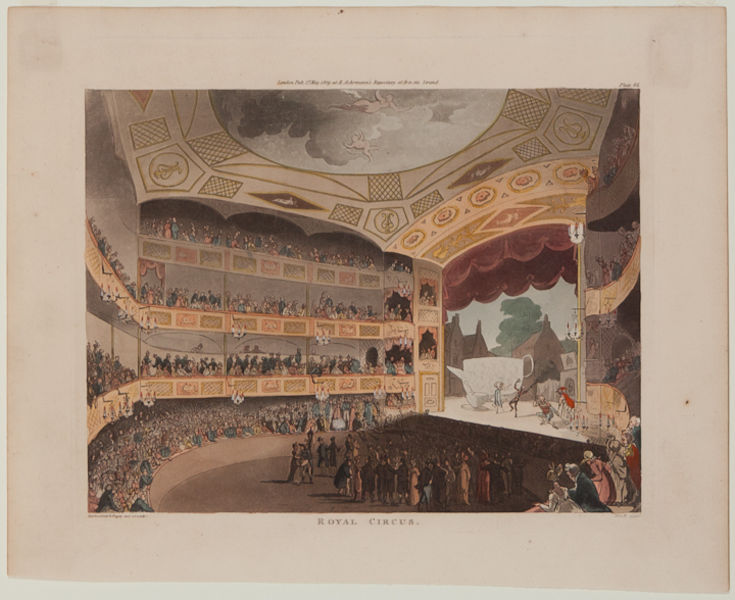
Titel: Royal Circus, from The Microcosm of London
Künstler: Thomas Rowlandson
Standort: Amherst (Massachusetts, USA)
Institution: Mead Art Museum, Amherst College
Schlagwörter: architecture, audience, crowd, crown, curtain, men, people, red, women, green, interior, ladies, seated, sitting, tea, theatre, yellow, pattern, print, angel, paper, color, illustration, royal, theater, ceiling, opera, ground, watching, engraving, play, standing, action, gentlemen, singing, loge, performance, stage, teacup, arena, acrobats, fool, circus, actors, musical, setting, shakespear, singers, royal circus, performers, sets, loges, spectacle